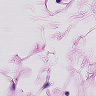
Metastatic tissue present: no